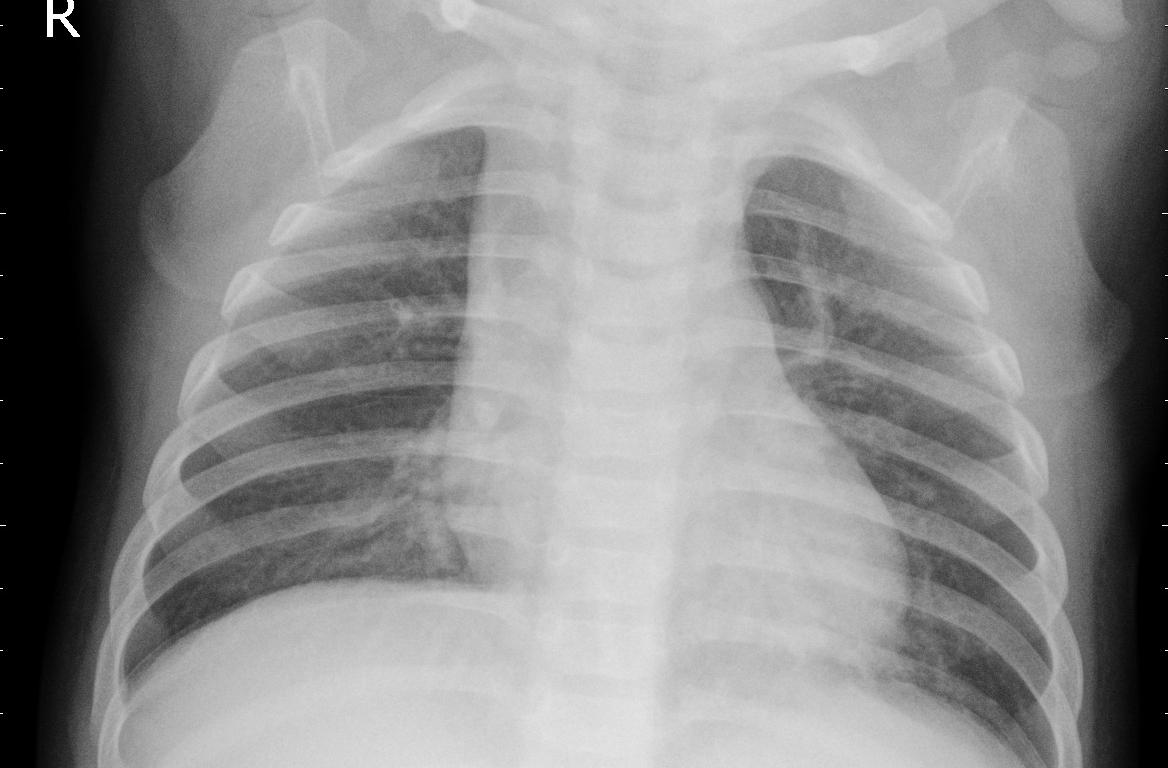
Diagnosis: PNEUMONIA